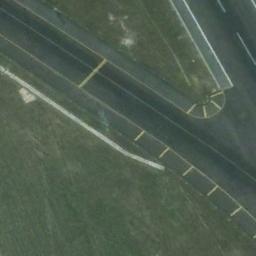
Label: runway